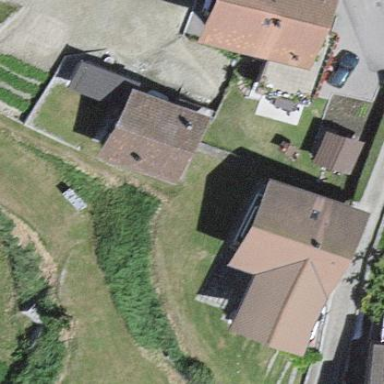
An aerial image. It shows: Simple and straightforward house.